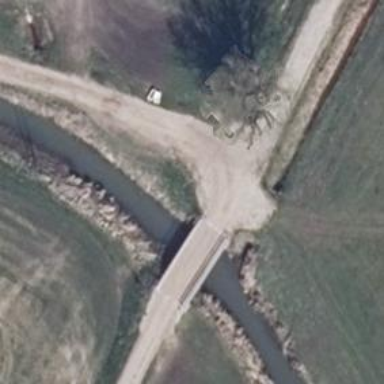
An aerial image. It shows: Unclassified road on bridge.